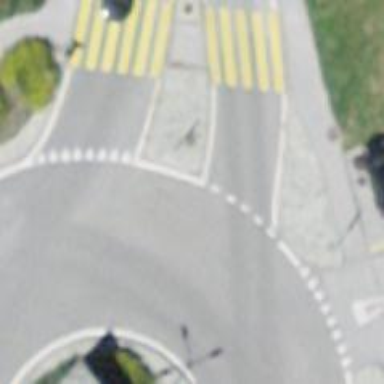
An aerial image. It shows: Secondary road with asphalt surface leading to roundabout.